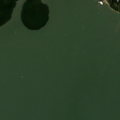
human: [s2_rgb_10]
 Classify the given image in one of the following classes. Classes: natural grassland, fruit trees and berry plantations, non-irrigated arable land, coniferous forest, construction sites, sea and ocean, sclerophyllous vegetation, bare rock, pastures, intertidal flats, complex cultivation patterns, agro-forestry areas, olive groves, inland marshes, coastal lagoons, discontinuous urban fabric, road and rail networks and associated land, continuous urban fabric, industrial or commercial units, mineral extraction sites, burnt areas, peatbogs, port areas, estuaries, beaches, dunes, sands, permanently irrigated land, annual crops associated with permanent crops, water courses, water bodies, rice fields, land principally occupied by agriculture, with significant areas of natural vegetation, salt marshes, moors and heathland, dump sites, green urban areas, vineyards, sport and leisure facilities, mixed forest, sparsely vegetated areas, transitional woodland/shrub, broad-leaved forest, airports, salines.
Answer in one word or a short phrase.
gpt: sport and leisure facilities, inland marshes, water bodies